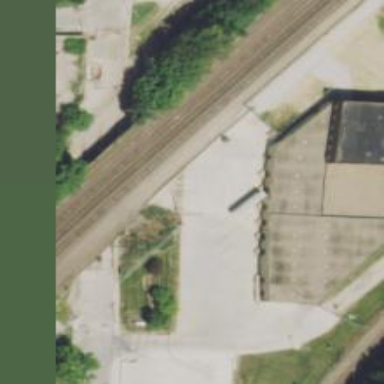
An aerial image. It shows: Railway track.